Here is the wavelet time-frequency representation (scalogram) of a rolling-element bearing's vibration measurement. What is the most likely bearing condition (normal, inner_race, outer_race, ball)?
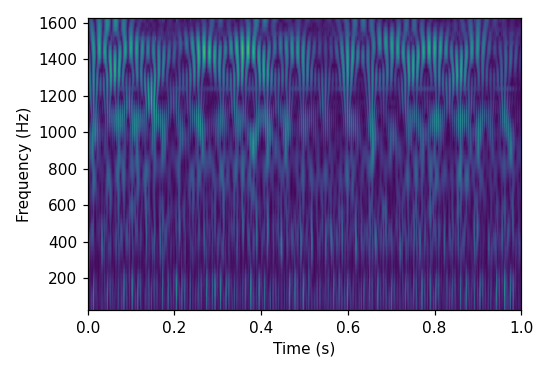
Answer: inner_race